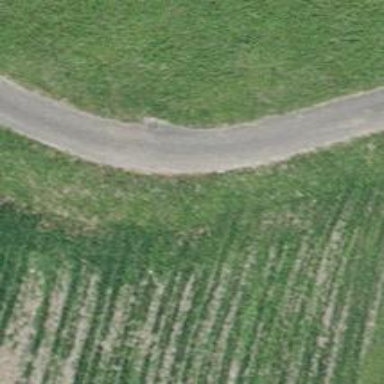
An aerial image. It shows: Well-maintained track road with grade 1 tracktype.